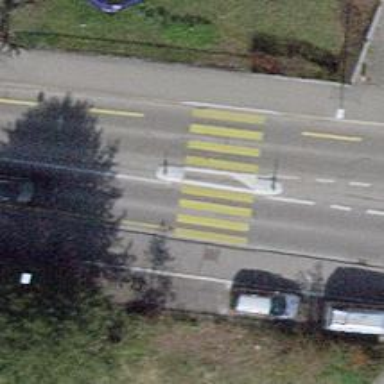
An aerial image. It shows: Marked crossing with zebra crossing island.